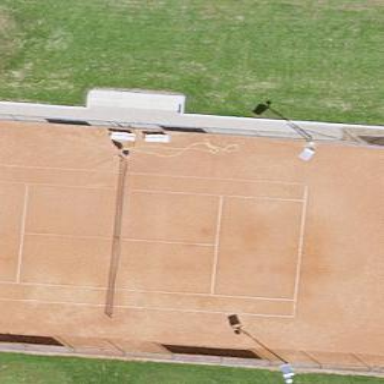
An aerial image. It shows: Tennis court on pitch designated for leisure land.